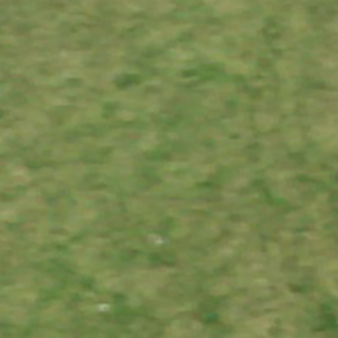
Label: other